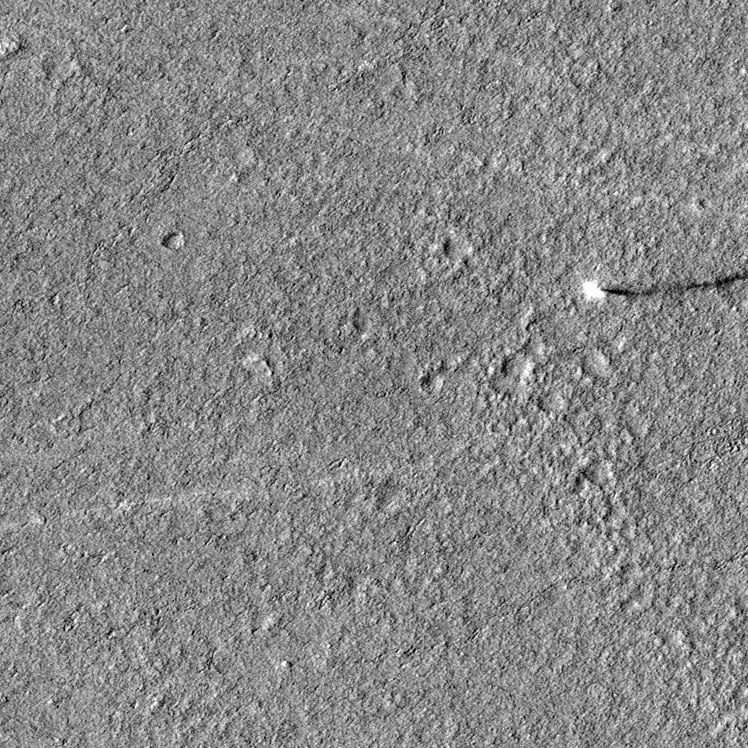
Label: dustdevil